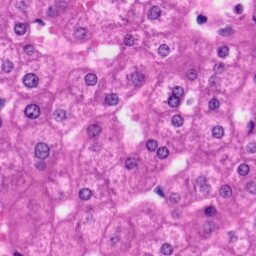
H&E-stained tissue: Liver